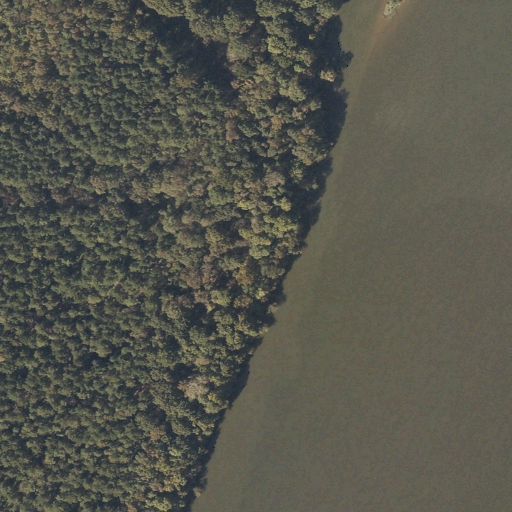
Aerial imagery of island in Alabama named Gum Island containing open water, evergreen forest, deciduous forest, and mixed forest